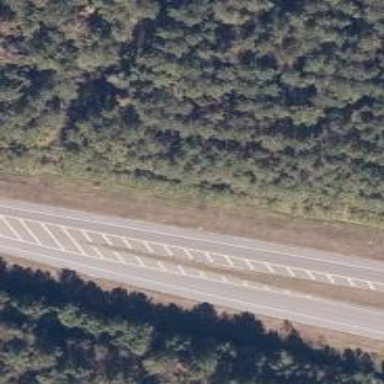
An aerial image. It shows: Primary highway with dual carriageway surfaced with asphalt.